Field crop: tomato
Growth stage: 1
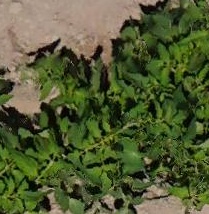
Species: tomato